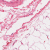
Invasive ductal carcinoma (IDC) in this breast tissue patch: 0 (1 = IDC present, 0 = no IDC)